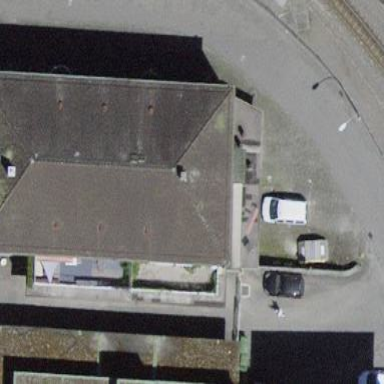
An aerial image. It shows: Building with hipped roof.